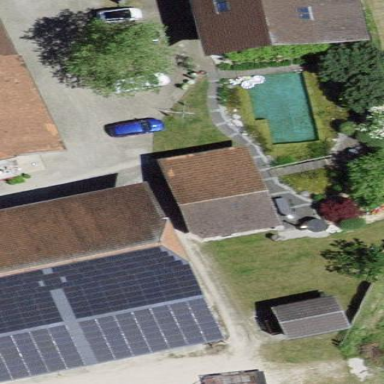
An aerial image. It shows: Garage.